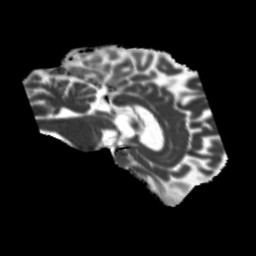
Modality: MD
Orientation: sagittal
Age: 63
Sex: male
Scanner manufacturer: siemens
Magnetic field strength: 3 T
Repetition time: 5.25 s
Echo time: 0.08 s